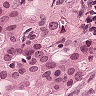
Metastatic tissue present: yes